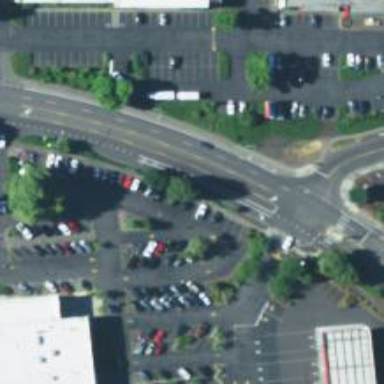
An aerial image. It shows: Parking space.